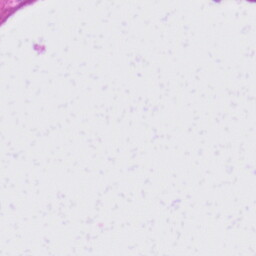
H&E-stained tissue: Liver